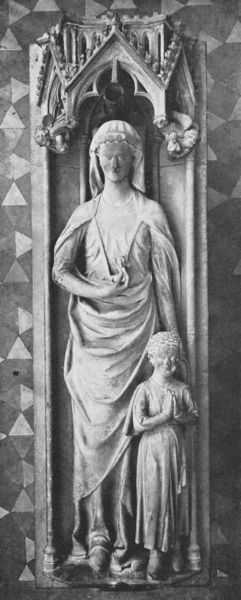
Titel: Grabmal der Landgräfin Aleydis (Alheidis)
Standort: Marburg, Elisabethkirche (EU - D - H)
Schlagwörter: gott, gruppe, hand, mann, umhang, finger, frau, grau, holz, kleid, marmor, pfeiler, tuch, haube, wand, arm, falten, stehen, stein, hände, kirche, figur, gewand, mantel, kind, mutter, person, gotik, locken, engel, skulptur, kopfbedeckung, relief, fassade, kette, giebel, gefaltet, faltenwurf, junge, foto, nische, knabe, religion, dom, schwarz-weiß, beten, gebet, kunst, skulpturen, gefaltete hände, gotisch, christus, jesus, mittelalter, baldachin, konche, heilige, maria, madonna, betend, dreiecke, christentum, sohn, masswerk, fromm, stien, wimperg, stifter, nischenfigur, frömmigkeit, kulptur, fingert, balchin